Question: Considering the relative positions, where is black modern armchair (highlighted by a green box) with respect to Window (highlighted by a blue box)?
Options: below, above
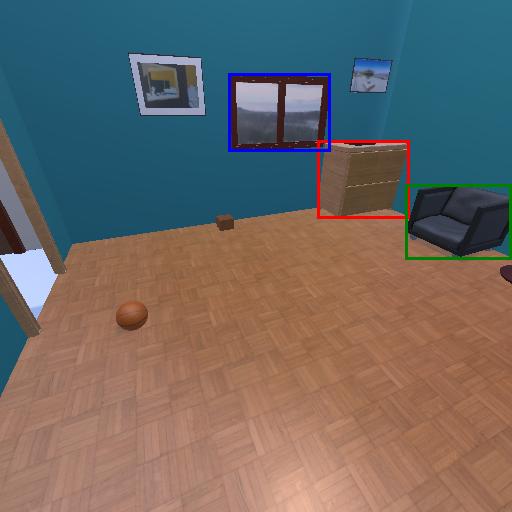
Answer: below